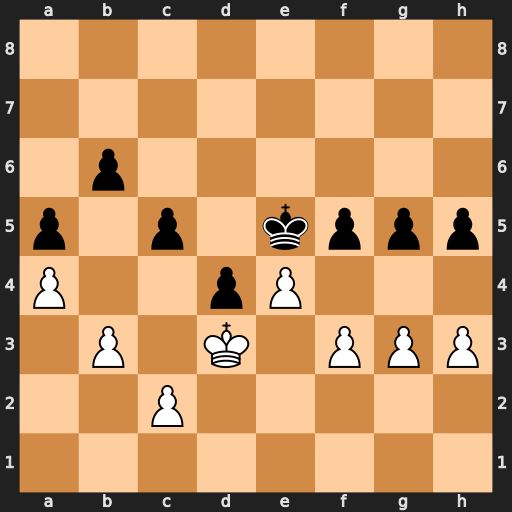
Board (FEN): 8/8/1p6/p1p1kppp/P2pP3/1P1K1PPP/2P5/8
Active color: w
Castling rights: -
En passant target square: -
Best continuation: exf5 Kxf5 Kc4 h4 gxh4 gxh4 Kb5 Kf4 Kxb6